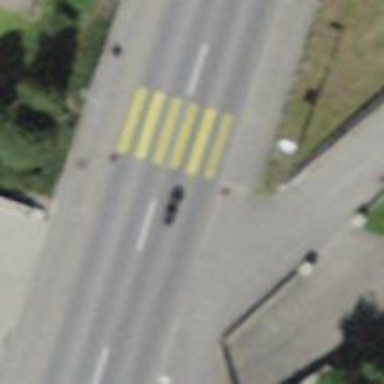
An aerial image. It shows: Uncontrolled zebra crossing on the road.